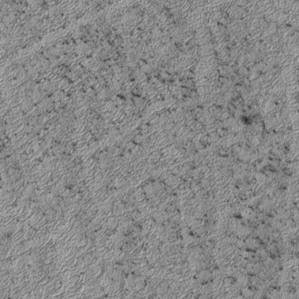
Label: frost